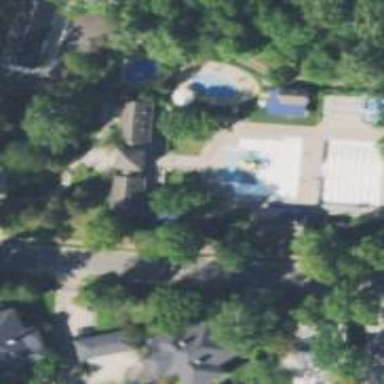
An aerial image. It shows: Outdoor swimming pool at sports center.